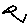
Label: bird